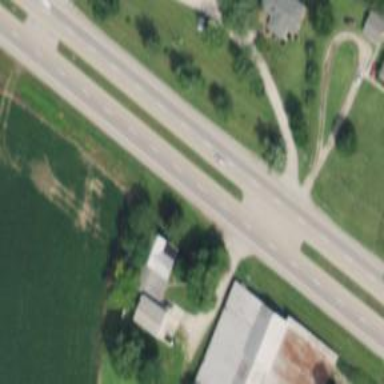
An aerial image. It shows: Trunk highway.